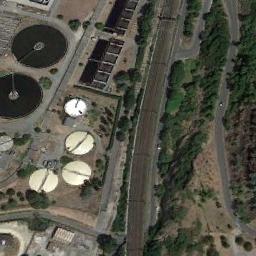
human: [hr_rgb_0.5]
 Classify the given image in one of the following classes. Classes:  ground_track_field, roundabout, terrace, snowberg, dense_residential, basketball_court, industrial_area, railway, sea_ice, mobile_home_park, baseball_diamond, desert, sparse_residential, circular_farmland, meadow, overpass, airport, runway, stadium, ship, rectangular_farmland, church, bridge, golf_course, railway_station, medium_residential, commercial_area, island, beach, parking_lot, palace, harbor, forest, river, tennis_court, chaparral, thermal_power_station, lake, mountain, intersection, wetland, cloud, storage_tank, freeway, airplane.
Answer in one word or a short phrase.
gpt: railway